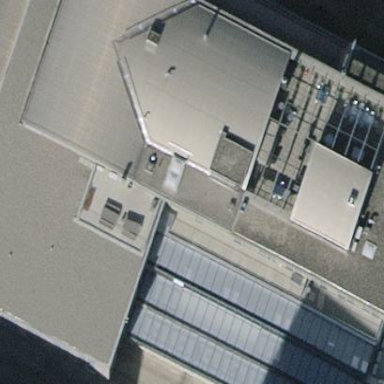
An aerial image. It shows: Office building with flat roof.